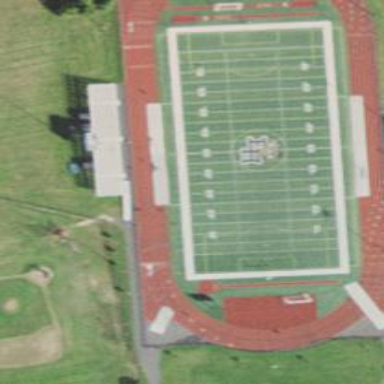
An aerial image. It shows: American football pitch with grass surface.